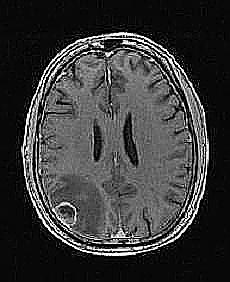
Label: notumor